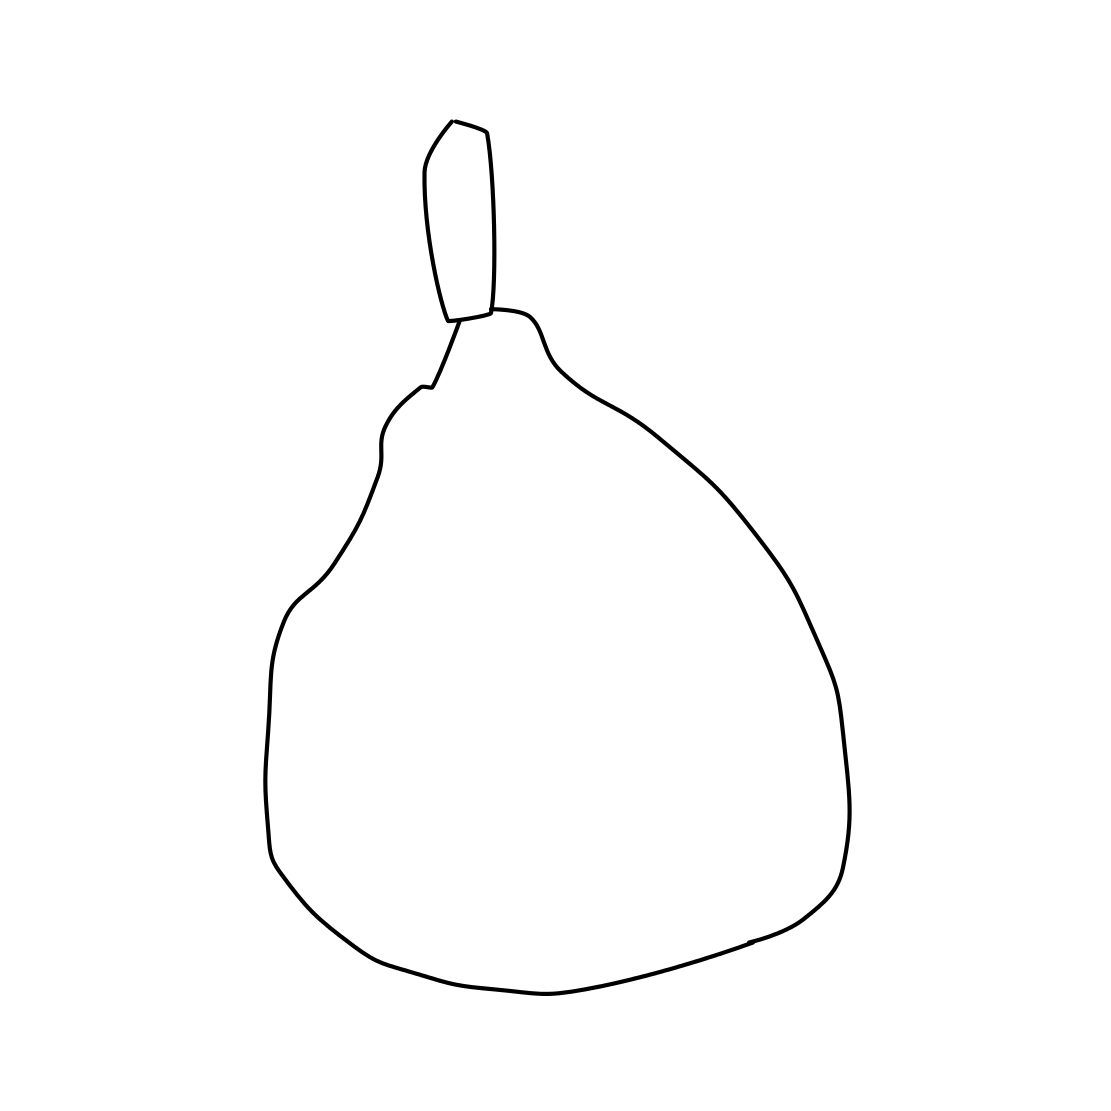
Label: pear